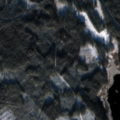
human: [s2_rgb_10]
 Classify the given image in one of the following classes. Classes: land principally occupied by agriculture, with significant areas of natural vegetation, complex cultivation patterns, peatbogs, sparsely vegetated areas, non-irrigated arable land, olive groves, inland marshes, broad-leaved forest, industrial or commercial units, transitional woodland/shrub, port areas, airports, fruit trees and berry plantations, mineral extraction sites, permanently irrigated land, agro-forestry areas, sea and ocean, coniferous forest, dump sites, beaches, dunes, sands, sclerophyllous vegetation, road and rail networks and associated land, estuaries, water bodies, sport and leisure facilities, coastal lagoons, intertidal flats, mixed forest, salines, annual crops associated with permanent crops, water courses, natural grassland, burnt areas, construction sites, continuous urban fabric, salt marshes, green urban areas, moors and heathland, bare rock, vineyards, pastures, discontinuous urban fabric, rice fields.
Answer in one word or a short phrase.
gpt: coniferous forest, mixed forest, transitional woodland/shrub, inland marshes